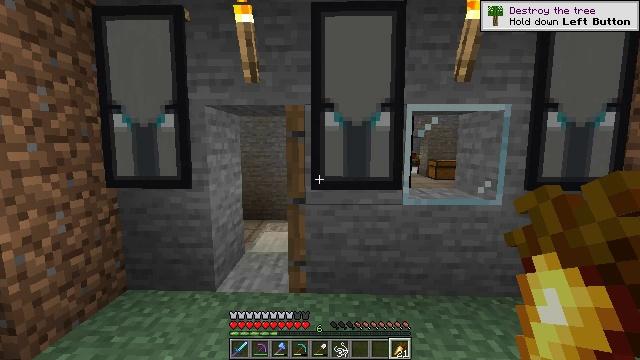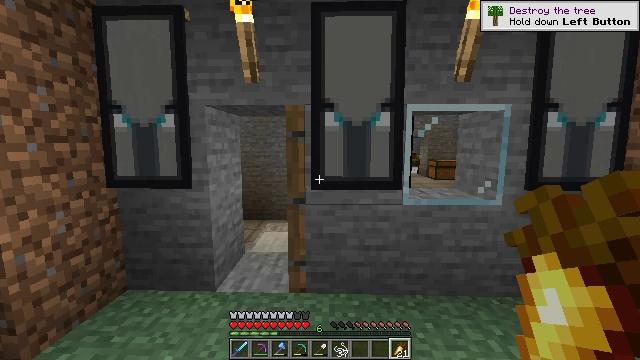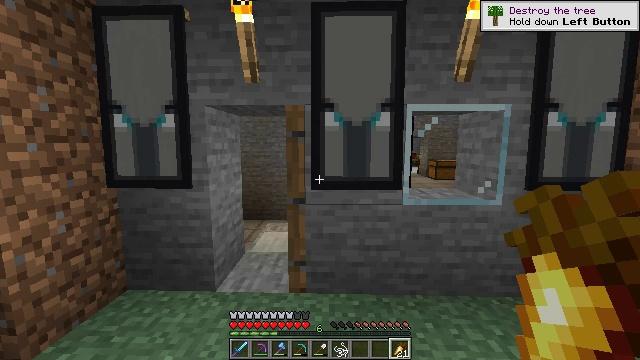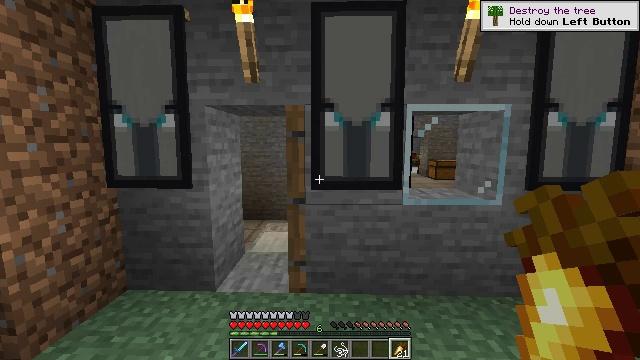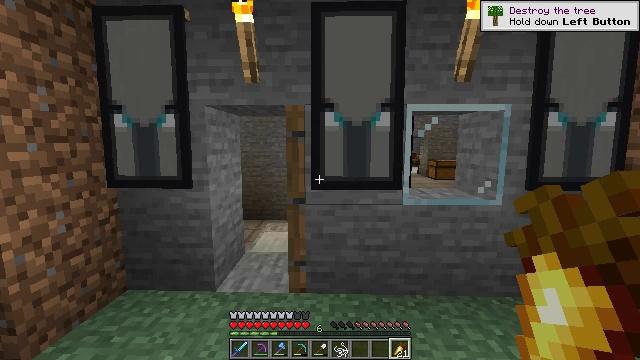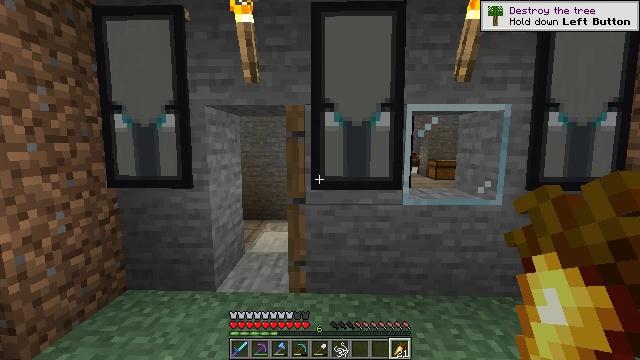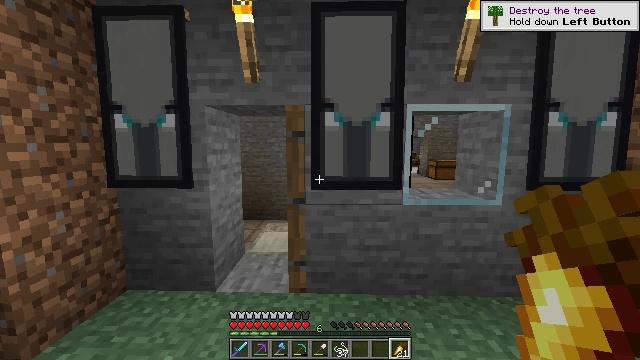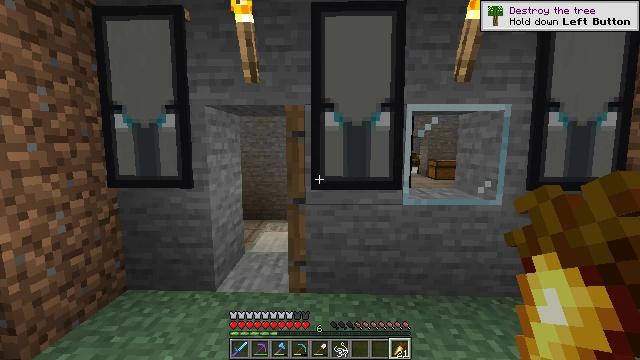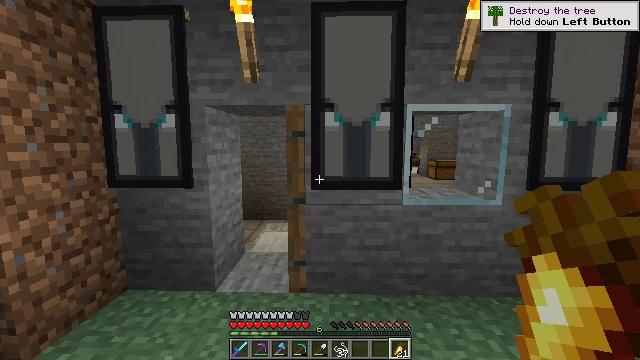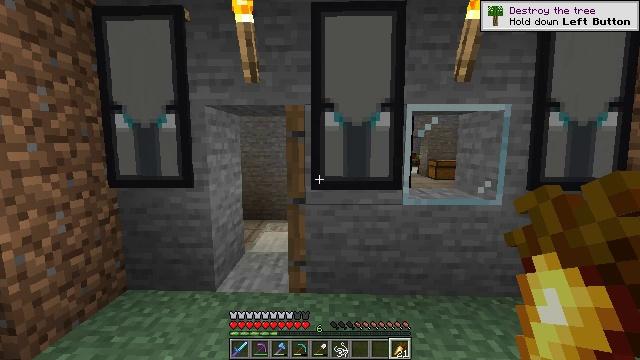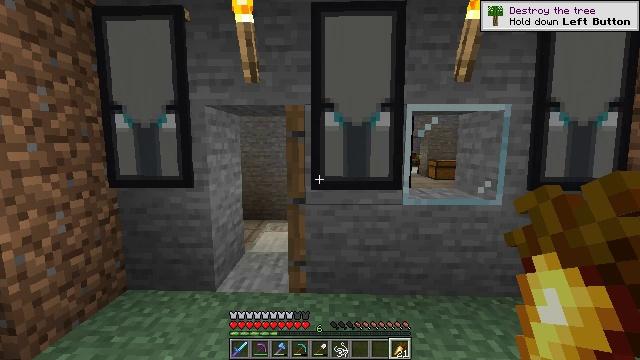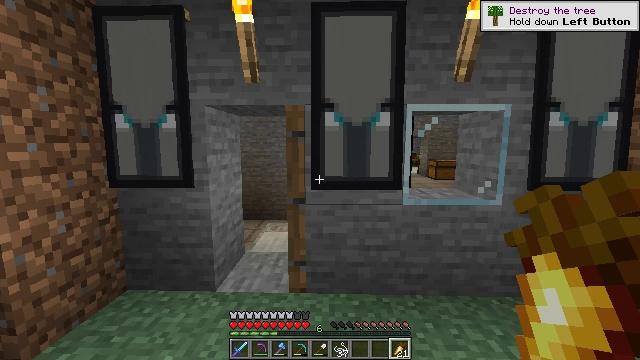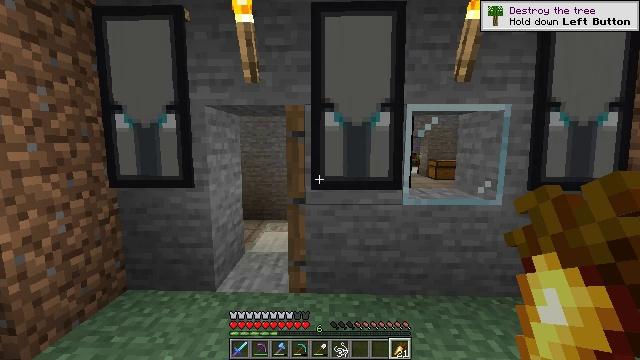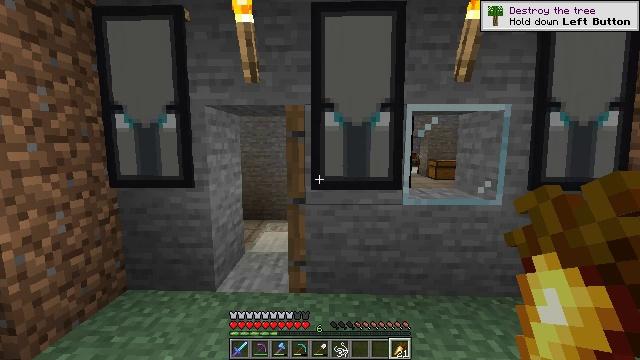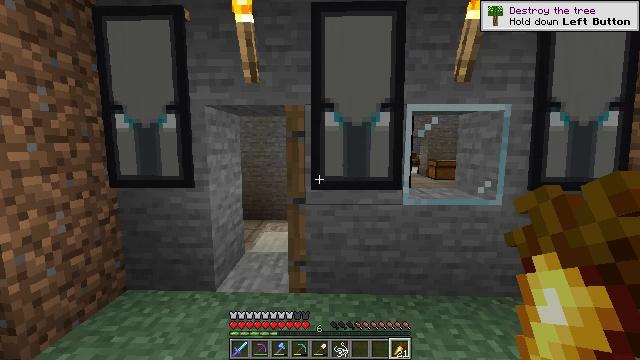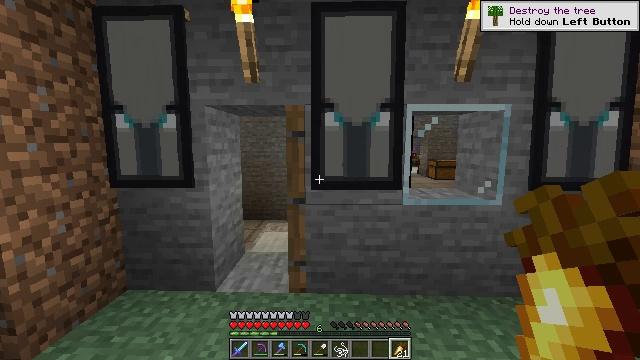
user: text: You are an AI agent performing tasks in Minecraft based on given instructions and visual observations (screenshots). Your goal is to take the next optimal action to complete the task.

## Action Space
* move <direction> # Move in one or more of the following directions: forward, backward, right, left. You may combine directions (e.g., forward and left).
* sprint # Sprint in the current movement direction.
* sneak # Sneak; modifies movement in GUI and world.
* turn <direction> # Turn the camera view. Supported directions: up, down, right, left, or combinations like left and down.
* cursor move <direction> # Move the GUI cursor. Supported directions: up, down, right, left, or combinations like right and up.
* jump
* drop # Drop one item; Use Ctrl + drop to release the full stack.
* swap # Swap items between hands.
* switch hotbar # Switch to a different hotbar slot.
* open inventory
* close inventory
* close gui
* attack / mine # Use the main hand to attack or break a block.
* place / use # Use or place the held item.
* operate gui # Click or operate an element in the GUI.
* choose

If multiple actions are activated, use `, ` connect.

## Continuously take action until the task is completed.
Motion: motion action
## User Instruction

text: Put stone in the furnace to get smooth stone.
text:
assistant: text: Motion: no_op
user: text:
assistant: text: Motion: no_op
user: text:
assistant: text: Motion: no_op
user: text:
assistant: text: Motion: no_op
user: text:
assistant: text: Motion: no_op
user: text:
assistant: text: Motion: no_op
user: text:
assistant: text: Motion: no_op
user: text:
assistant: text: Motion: no_op
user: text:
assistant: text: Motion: no_op
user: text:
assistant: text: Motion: no_op
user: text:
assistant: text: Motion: no_op
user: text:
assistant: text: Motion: no_op
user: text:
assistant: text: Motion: no_op
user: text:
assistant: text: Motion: no_op
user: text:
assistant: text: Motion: no_op
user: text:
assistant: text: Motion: no_op
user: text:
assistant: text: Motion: no_op
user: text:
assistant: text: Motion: no_op
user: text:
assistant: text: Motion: no_op
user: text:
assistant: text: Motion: no_op
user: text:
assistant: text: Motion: no_op
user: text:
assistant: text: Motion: no_op
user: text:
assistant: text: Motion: no_op
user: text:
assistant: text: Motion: no_op
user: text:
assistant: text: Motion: no_op
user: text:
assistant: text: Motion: no_op
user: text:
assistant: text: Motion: no_op
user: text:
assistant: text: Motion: no_op
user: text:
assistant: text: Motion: no_op
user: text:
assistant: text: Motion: no_op